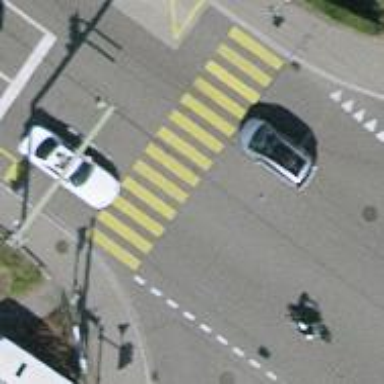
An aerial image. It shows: Asphalt road with primary designation. There is designated lane for cycling and trolley wires are present.